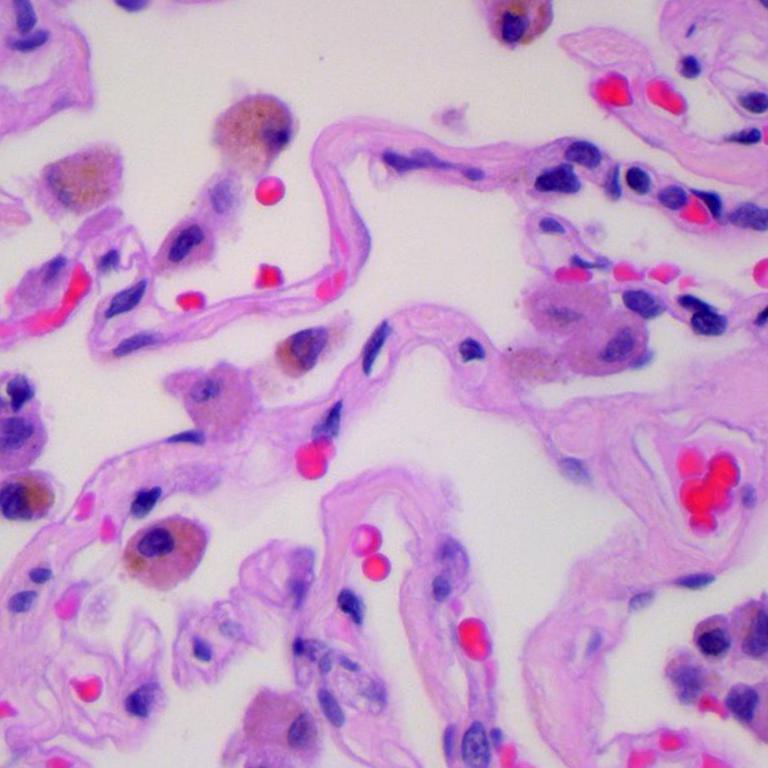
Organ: lung
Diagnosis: benign